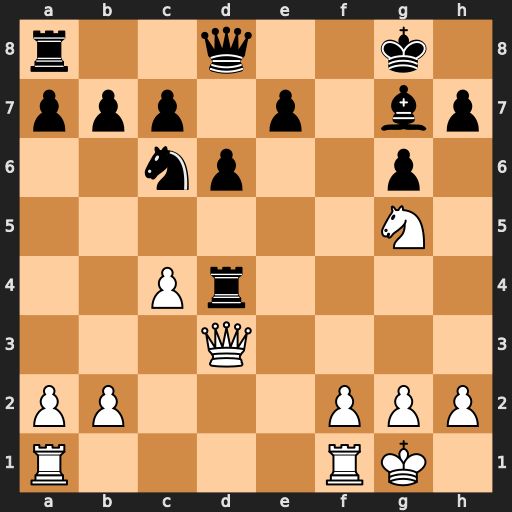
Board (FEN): r2q2k1/ppp1p1bp/2np2p1/6N1/2Pr4/3Q4/PP3PPP/R4RK1
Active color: w
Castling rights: -
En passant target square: -
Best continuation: Qh3 h6 Qe6+ Kh8 Nf7+ Kh7 Nxd8